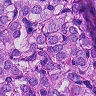
Metastatic tissue present: yes